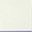
Piece: xx